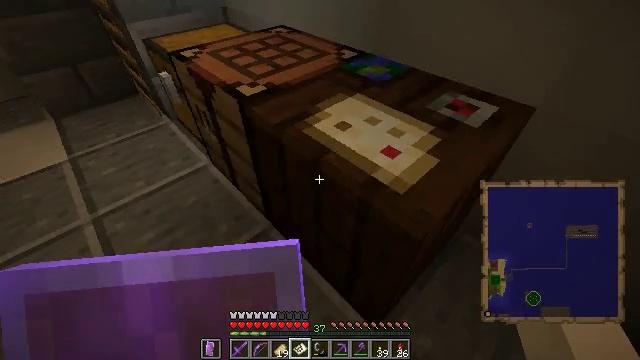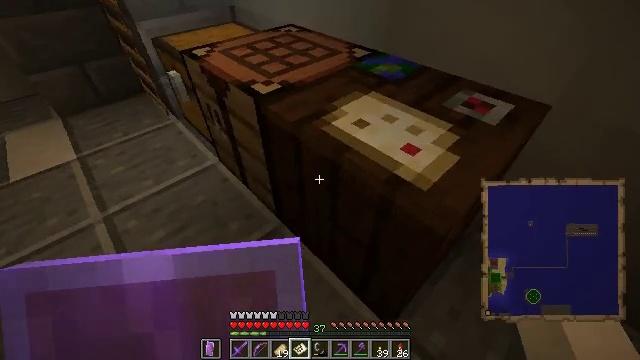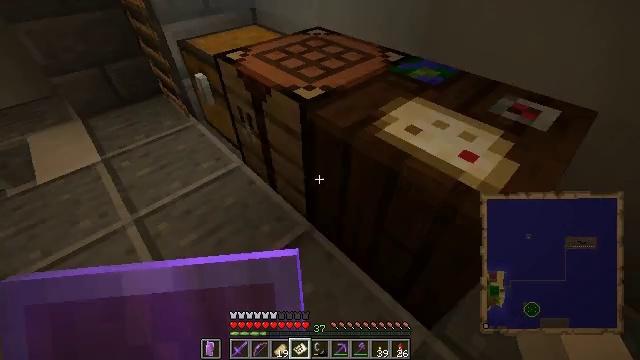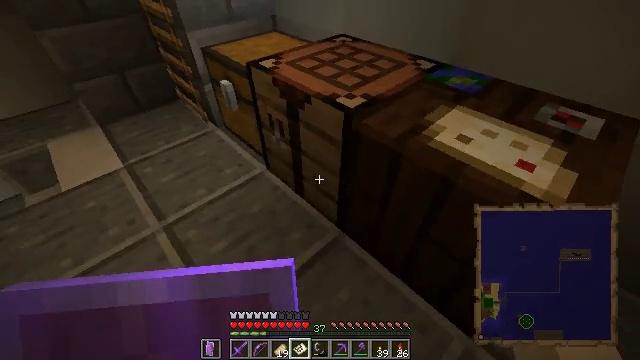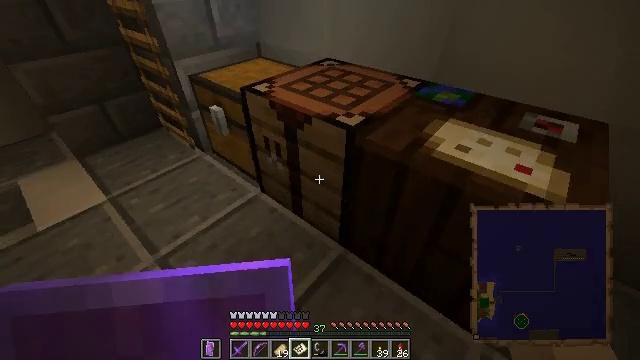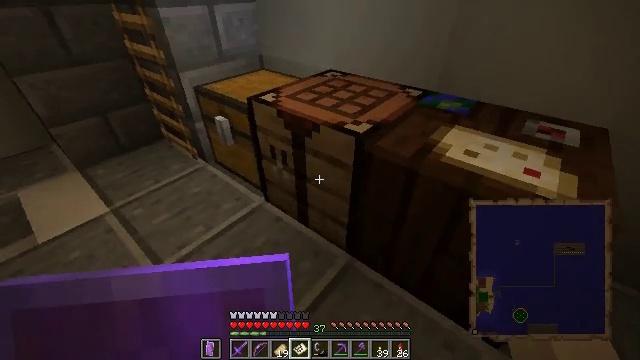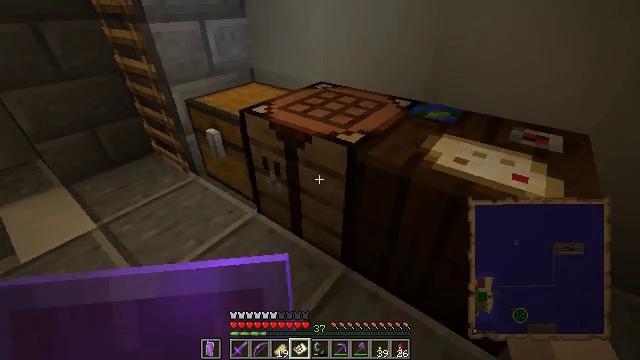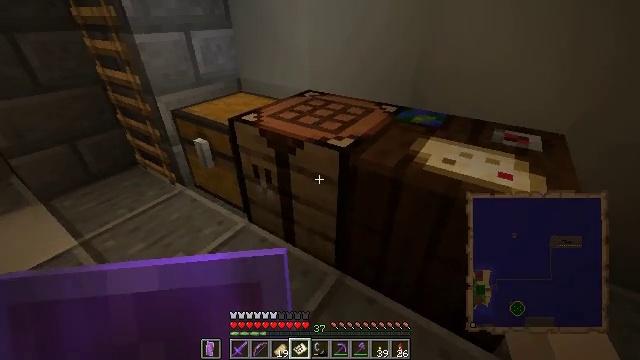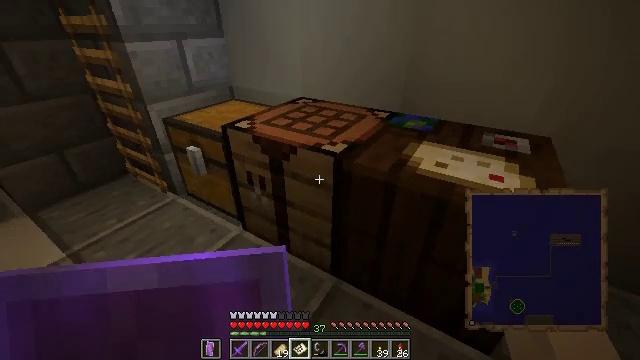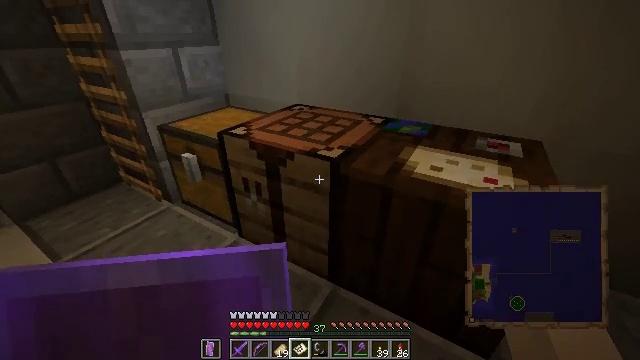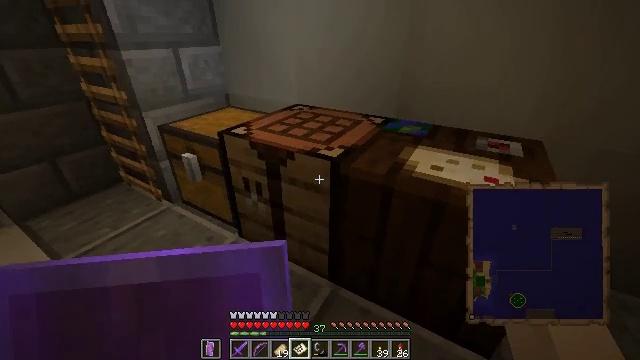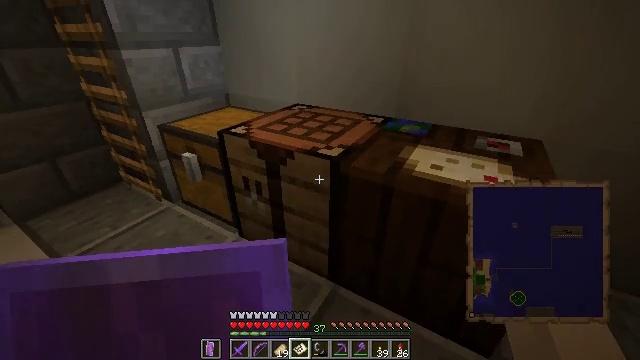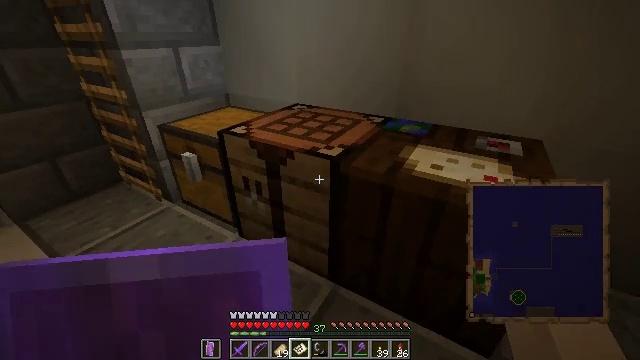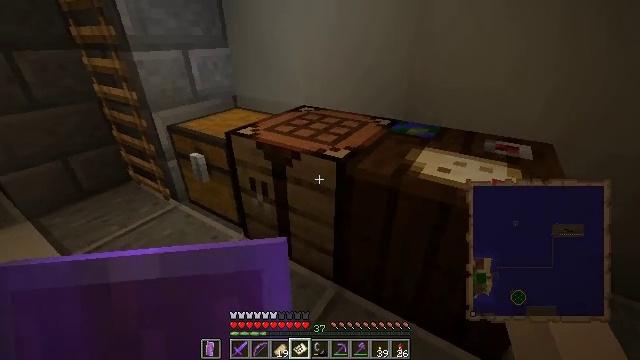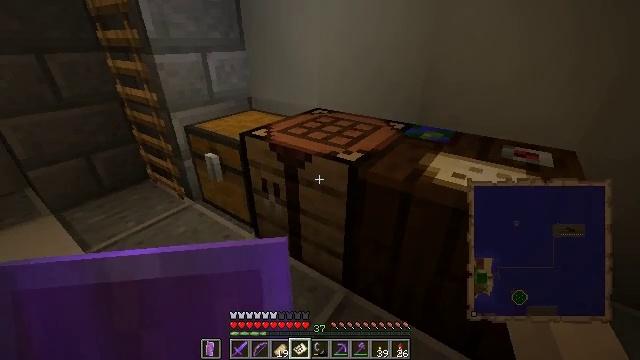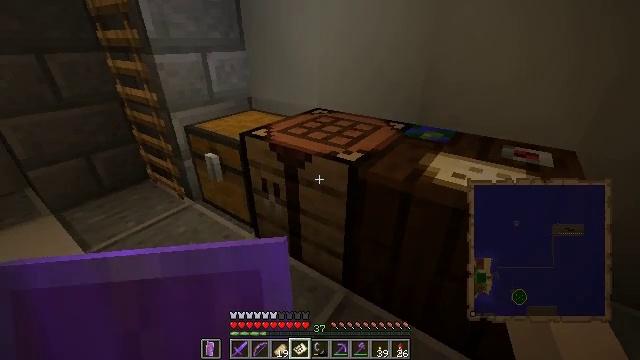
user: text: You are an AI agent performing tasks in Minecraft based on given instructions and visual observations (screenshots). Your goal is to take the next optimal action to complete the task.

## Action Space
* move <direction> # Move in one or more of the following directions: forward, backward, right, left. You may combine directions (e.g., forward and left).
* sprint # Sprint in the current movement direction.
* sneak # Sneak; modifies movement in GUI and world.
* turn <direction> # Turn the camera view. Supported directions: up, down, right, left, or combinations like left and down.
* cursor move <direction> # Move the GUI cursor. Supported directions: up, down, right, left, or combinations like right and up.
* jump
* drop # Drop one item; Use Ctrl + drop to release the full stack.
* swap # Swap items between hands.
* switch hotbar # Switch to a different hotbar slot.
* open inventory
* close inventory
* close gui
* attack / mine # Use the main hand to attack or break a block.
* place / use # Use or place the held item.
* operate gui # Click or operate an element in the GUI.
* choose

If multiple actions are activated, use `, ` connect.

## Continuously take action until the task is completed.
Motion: motion action
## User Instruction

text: Use the crafting table to create a filled map.
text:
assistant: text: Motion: move left
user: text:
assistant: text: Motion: move left
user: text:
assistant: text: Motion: move left
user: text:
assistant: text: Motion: turn right and up
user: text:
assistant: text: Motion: turn right and up
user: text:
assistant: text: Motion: turn right and up
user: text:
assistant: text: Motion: turn right and up
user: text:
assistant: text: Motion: turn right and up
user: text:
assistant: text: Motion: turn right and up
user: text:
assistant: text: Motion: no_op
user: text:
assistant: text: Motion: no_op
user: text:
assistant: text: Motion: no_op
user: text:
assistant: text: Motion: turn left
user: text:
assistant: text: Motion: turn left
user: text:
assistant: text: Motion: no_op
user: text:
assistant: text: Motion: no_op
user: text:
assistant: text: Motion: no_op
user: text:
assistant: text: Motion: turn right
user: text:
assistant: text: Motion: no_op
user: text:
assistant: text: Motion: no_op
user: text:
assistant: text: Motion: no_op
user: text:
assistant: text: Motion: no_op
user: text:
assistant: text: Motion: no_op
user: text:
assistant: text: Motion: use / place
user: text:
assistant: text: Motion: use / place
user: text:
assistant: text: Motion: use / place
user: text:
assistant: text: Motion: no_op
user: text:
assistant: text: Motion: no_op
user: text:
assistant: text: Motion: no_op
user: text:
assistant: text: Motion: no_op